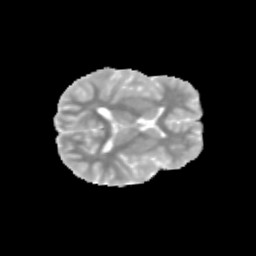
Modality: MD
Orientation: axial
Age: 13
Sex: female
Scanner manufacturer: siemens
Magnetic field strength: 3 T
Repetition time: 3.8 s
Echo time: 0.07 s